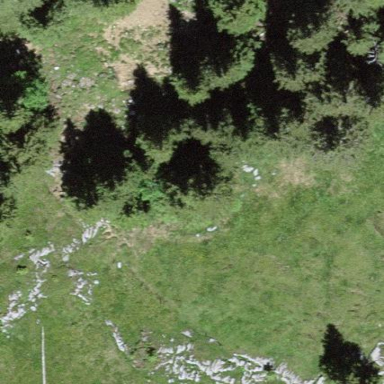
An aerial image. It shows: Forest area.